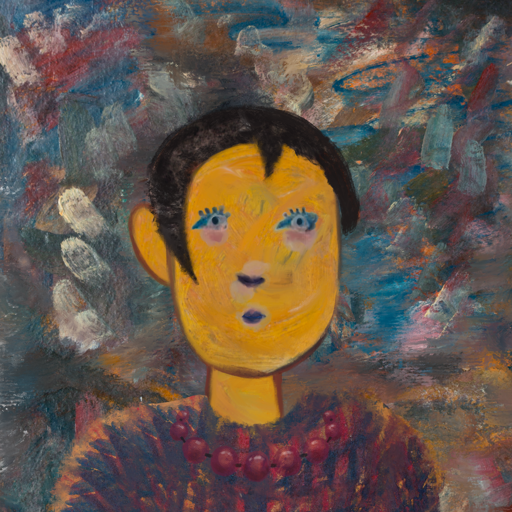
Background: Boggyland, Head And Neck Front: After_Raid, Face Front: Hill_Girl, Bust: In_The_Sun, Hair Front: Roy_Bahadur, Head Accessory: Blank, Second Necklace: Blank, Necklace: Irani_2, Baby: Blank